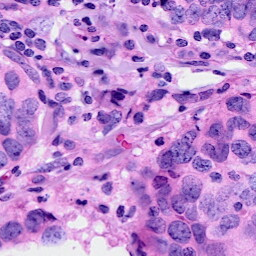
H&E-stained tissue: Breast